Question: Hello I want to retrieve data but I don't see anything get displayed and at the same time my app crashes when I don't have data in my database so at least it seems the connection works. I'm also a beginner in Android Studio.
Note: This is a follow-up question from <URL>.
'''
@Override
protected void onCreate(Bundle savedInstanceState) {
super.onCreate(savedInstanceState);
setContentView(R.layout.activity_home);
Title = findViewById(R.id.tvNoteTitle);
text = findViewById(R.id.TvNoteText);
addNotePageButton = findViewById(R.id.fab_button_addPage);
firebaseDatabase = FirebaseDatabase.getInstance();
firebaseAuth = FirebaseAuth.getInstance(); // get inSTACE
// acsess database and retrive data
FirebaseDatabase.getInstance().getReference("NoteList").child(firebaseAuth.getCurrentUser().getUid()).addValueEventListener(new ValueEventListener() {
@Override
public void onDataChange(@NonNull DataSnapshot dataSnapshot) {
NotesList notelist = dataSnapshot.getValue(NotesList.class);
Title.setText( notelist.getTitle());
text.setText(notelist.getText());
}
@Override
public void onCancelled(@NonNull DatabaseError databaseError) {
Toast.makeText(HomeActivity.this,databaseError.getCode(),Toast.LENGTH_SHORT).show();
}
});
}
'''
I wonder if all notes by a user will be displayed or only the first? I also wonder if I can add a delete button to every note without using view holders or anything else
Here is my XML for that view the relative layout
'''
<TextView
android:id="@+id/tvNoteTitle"
android:layout_width="wrap_content"
android:layout_height="wrap_content"
android:layout_marginTop="64dp"
android:text="Title: "
android:textSize="28dp"
app:layout_constraintEnd_toEndOf="parent"
app:layout_constraintHorizontal_bias="0.503"
app:layout_constraintStart_toStartOf="parent"
app:layout_constraintTop_toBottomOf="parent" />
<TextView
android:id="@+id/TvNoteText"
android:layout_width="wrap_content"
android:layout_height="wrap_content"
android:layout_marginBottom="356dp"
android:text="Text: "
android:textSize="22dp"
app:layout_constraintBottom_toBottomOf="parent"
app:layout_constraintEnd_toEndOf="parent"
app:layout_constraintHorizontal_bias="0.498"
app:layout_constraintStart_toStartOf="parent"
app:layout_constraintTop_toBottomOf="@+id/tvNoteTitle"
app:layout_constraintVertical_bias="0.653" />
'''
my database strucutre;:

'''
public class NotesList {
private String title;
private String text;
public NotesList(){
}
public NotesList(String title, String text){
this.title=title;
this.text= text;
}
public String getTitle() {
return title;
}
public void setTitle(String title) {
this.title = title;
}
public String getText() {
return text;
}
public void setText(String text) {
this.text = text;
}
}
'''
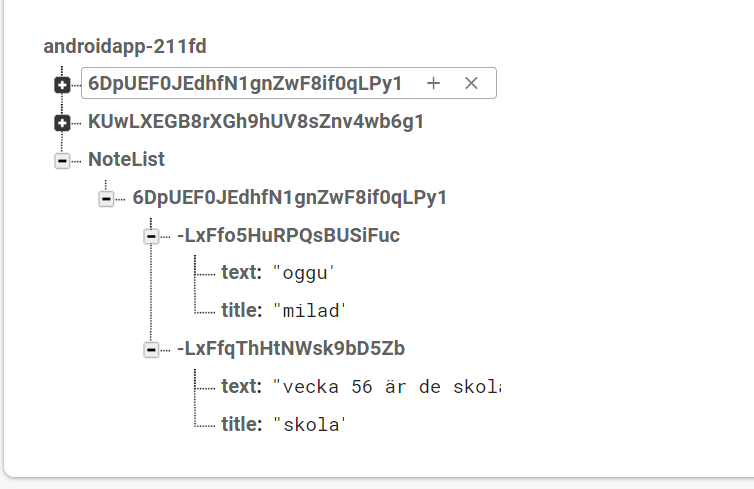
Answer: You posted these error messages in a comment:
> No setter/field for -LxFfqThHtNWsk9bD5ZbNo setter/field for -LxFfqThHtNWsk9bD5Zb
This typically means that you're trying to parse the wrong level in your JSON data. You're trying to parse a node that has children '-LxFfqThHtNWsk9bD5Zb' and '-LxFfqThHtNWsk9bD5Zb' into an object that doesn't have properties with that name.
Most likely you have a of notes for each user under '/NoteList/$uid', which means you also need to handle that list in your 'onDataChange' by iterating over the children of the snapshot you get. Something like this should do the trick:
'''
FirebaseDatabase.getInstance().getReference("NoteList").child(firebaseAuth.getCurrentUser().getUid()).addValueEventListener(new ValueEventListener() {
@Override
public void onDataChange(@NonNull DataSnapshot dataSnapshot) {
for (DataSnapshot noteSnapshot: dataSnapshot.getChildren()) {
System.out.println("Reading note from "+noteSnapshot.getKey());
NotesList notelist = noteSnapshot.getValue(NotesList.class);
System.out.println(notelist);
}
}
...
'''
If you run this, you can see that it loads the notes from your database.
---
To display a list of notes in the app, you'll want to use a Recycler View. But I highly recommend reading a <URL> to populate your recycler view, rather than building your own adapter.
With your current code and layout you can set a single note's title and text into the UI with:
'''
FirebaseDatabase.getInstance().getReference("NoteList").child(firebaseAuth.getCurrentUser().getUid()).addValueEventListener(new ValueEventListener() {
@Override
public void onDataChange(@NonNull DataSnapshot dataSnapshot) {
for (DataSnapshot noteSnapshot: dataSnapshot.getChildren()) {
System.out.println("Reading note from "+noteSnapshot.getKey());
NotesList notelist = noteSnapshot.getValue(NotesList.class);
Title.setText(notelist.getTitle());
text.setText(notelist.getText());
}
}
...
'''